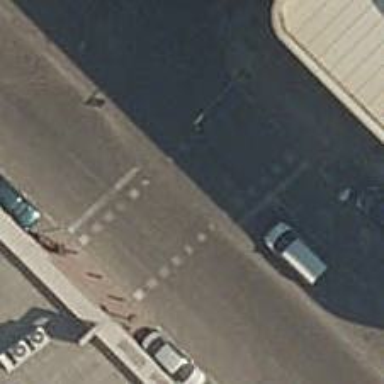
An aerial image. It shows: Road with traffic signals at crossing.